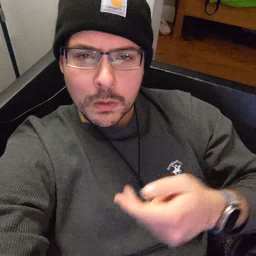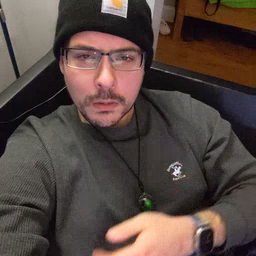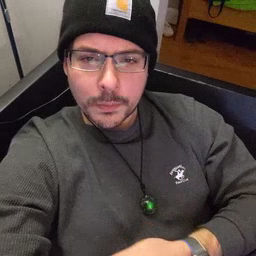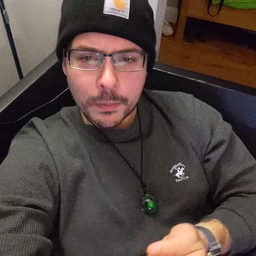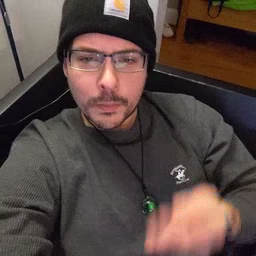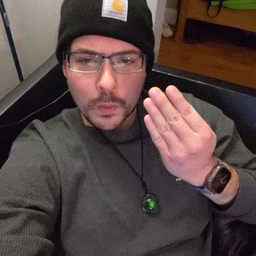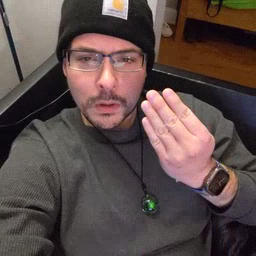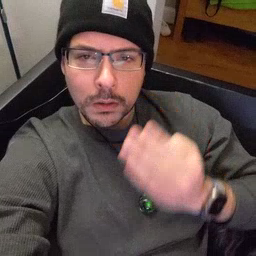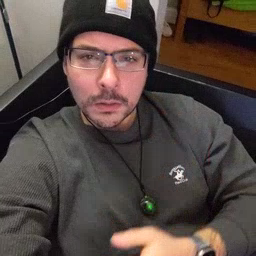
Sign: morning